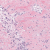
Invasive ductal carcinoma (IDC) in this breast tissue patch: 0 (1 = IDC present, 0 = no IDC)